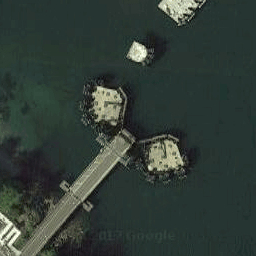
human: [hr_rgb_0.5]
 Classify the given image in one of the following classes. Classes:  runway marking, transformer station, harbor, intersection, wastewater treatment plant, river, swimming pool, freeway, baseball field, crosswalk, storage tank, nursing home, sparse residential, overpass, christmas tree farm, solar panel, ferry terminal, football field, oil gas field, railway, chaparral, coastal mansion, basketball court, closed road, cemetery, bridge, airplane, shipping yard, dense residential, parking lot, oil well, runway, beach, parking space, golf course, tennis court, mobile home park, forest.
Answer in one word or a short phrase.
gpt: ferry terminal